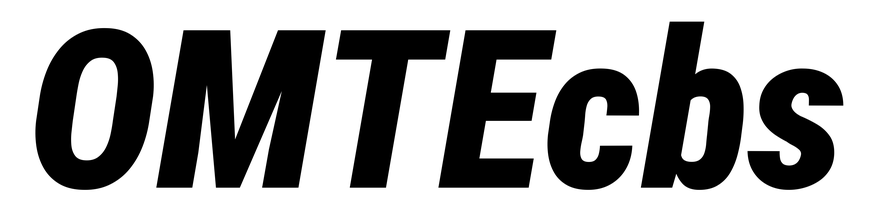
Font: Roboto-Italic_Condensed_Black_Italic